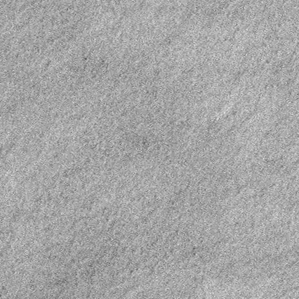
Label: frost